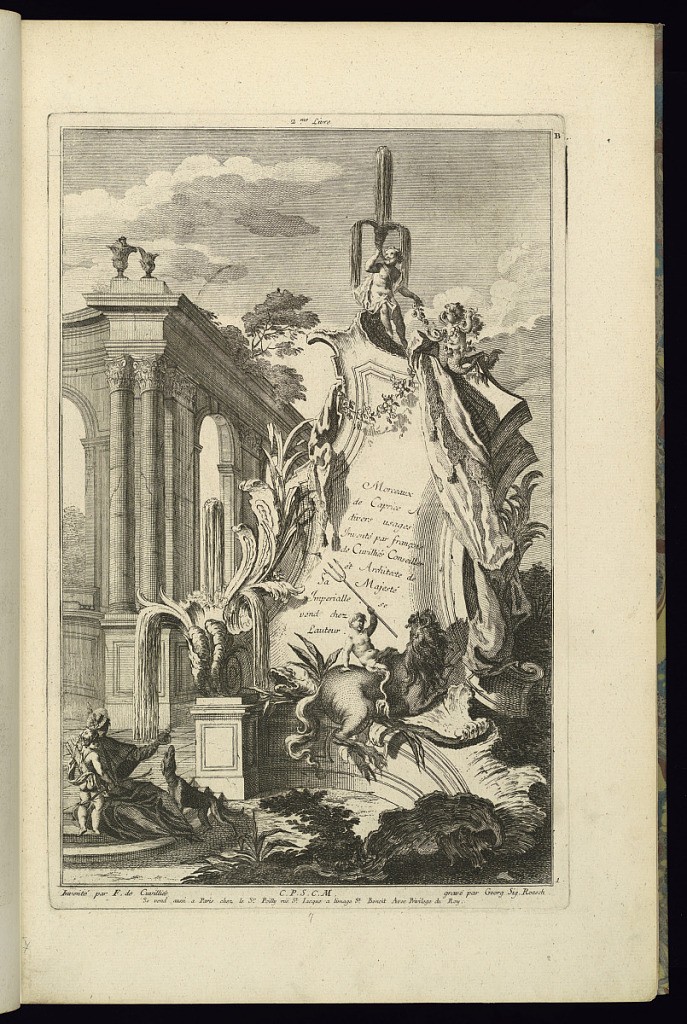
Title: Title Page
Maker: François de Cuvilliés the Elder, Belgian, 1695 - 1768
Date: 1745
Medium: Etching and engraving on off-white laid paper
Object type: Print
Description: Design for an irregular, architectural cartouche, placed in a landscape in front of a series of arches and columns. The cartouche is decorated with fountains, sea creatures, and rinceaux. The plate is signed and numbered.